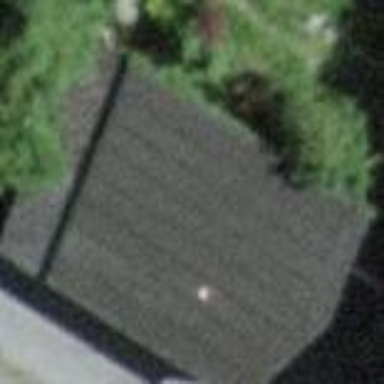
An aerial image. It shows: Shed building.